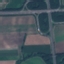
Land use / land cover: Highway